Aerial crown-view tile of a tropical tree (Barro Colorado Island, Panama), acquired 20250818:
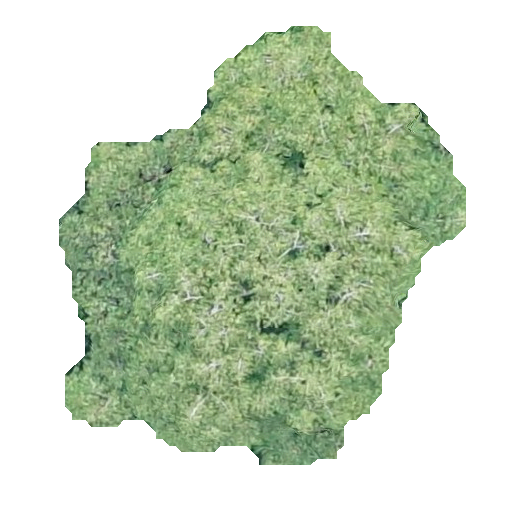
Species: Virola surinamensis
GBIF accepted scientific name: Virola surinamensis
Crown area: 171.2 m²